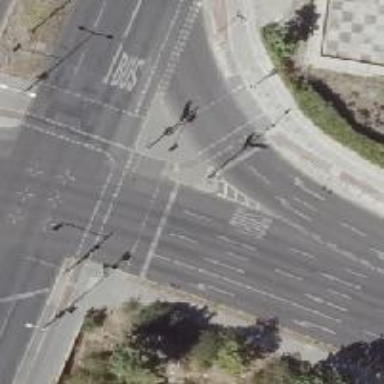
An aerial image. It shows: Road with traffic signals.